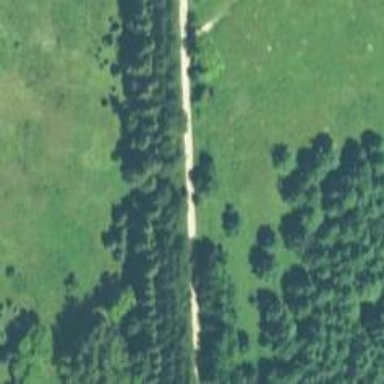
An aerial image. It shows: Path.